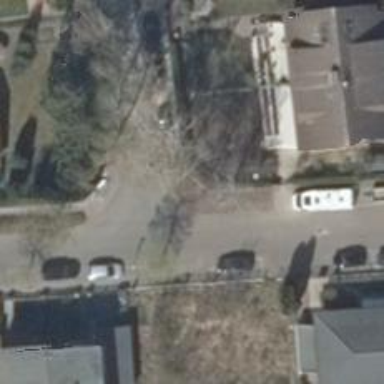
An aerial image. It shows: Deciduous broadleaved tree.